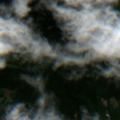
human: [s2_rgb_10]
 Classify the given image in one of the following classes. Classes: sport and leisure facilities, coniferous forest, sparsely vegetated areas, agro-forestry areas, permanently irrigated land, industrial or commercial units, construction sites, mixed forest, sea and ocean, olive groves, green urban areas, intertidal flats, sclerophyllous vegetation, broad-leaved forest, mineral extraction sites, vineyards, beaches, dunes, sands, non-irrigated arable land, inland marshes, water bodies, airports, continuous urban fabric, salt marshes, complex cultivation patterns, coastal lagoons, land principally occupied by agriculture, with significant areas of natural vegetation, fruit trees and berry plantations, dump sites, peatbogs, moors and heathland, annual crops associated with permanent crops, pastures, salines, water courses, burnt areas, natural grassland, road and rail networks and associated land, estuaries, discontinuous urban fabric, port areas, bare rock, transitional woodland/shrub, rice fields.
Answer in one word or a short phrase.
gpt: land principally occupied by agriculture, with significant areas of natural vegetation, broad-leaved forest, mixed forest, water bodies